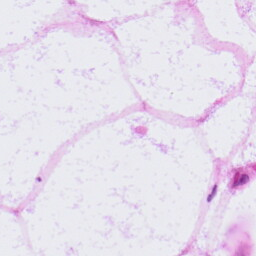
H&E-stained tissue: LymphNode